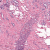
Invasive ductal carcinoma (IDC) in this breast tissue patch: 1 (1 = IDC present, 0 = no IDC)